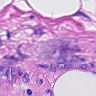
Metastatic tissue present: yes